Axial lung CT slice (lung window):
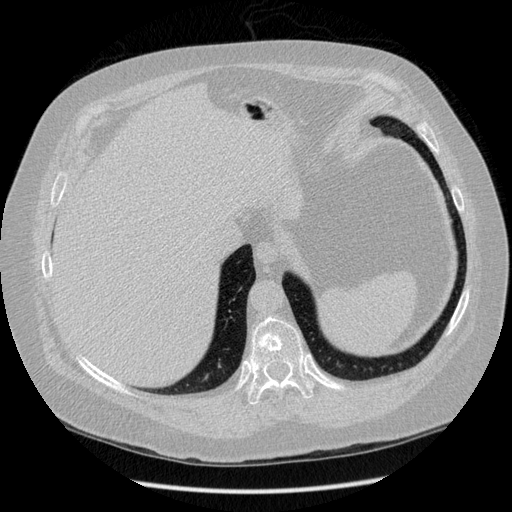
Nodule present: no